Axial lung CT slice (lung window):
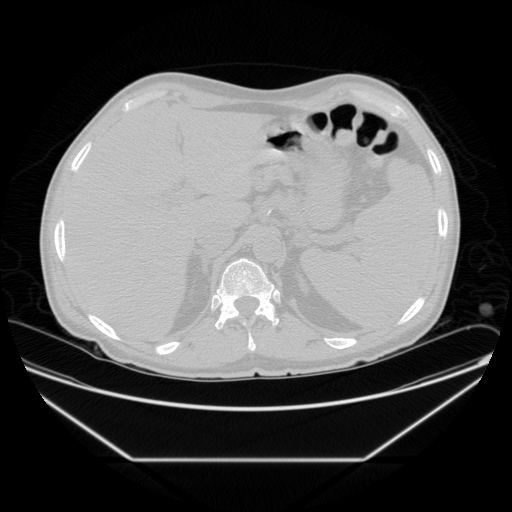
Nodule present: no